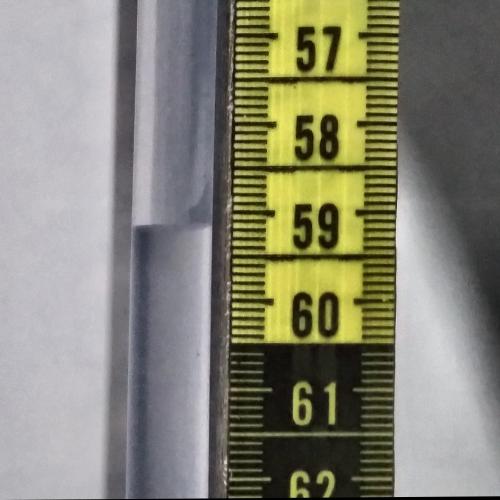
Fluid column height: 59.2 cm